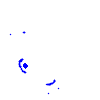
Particle: pion